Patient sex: M
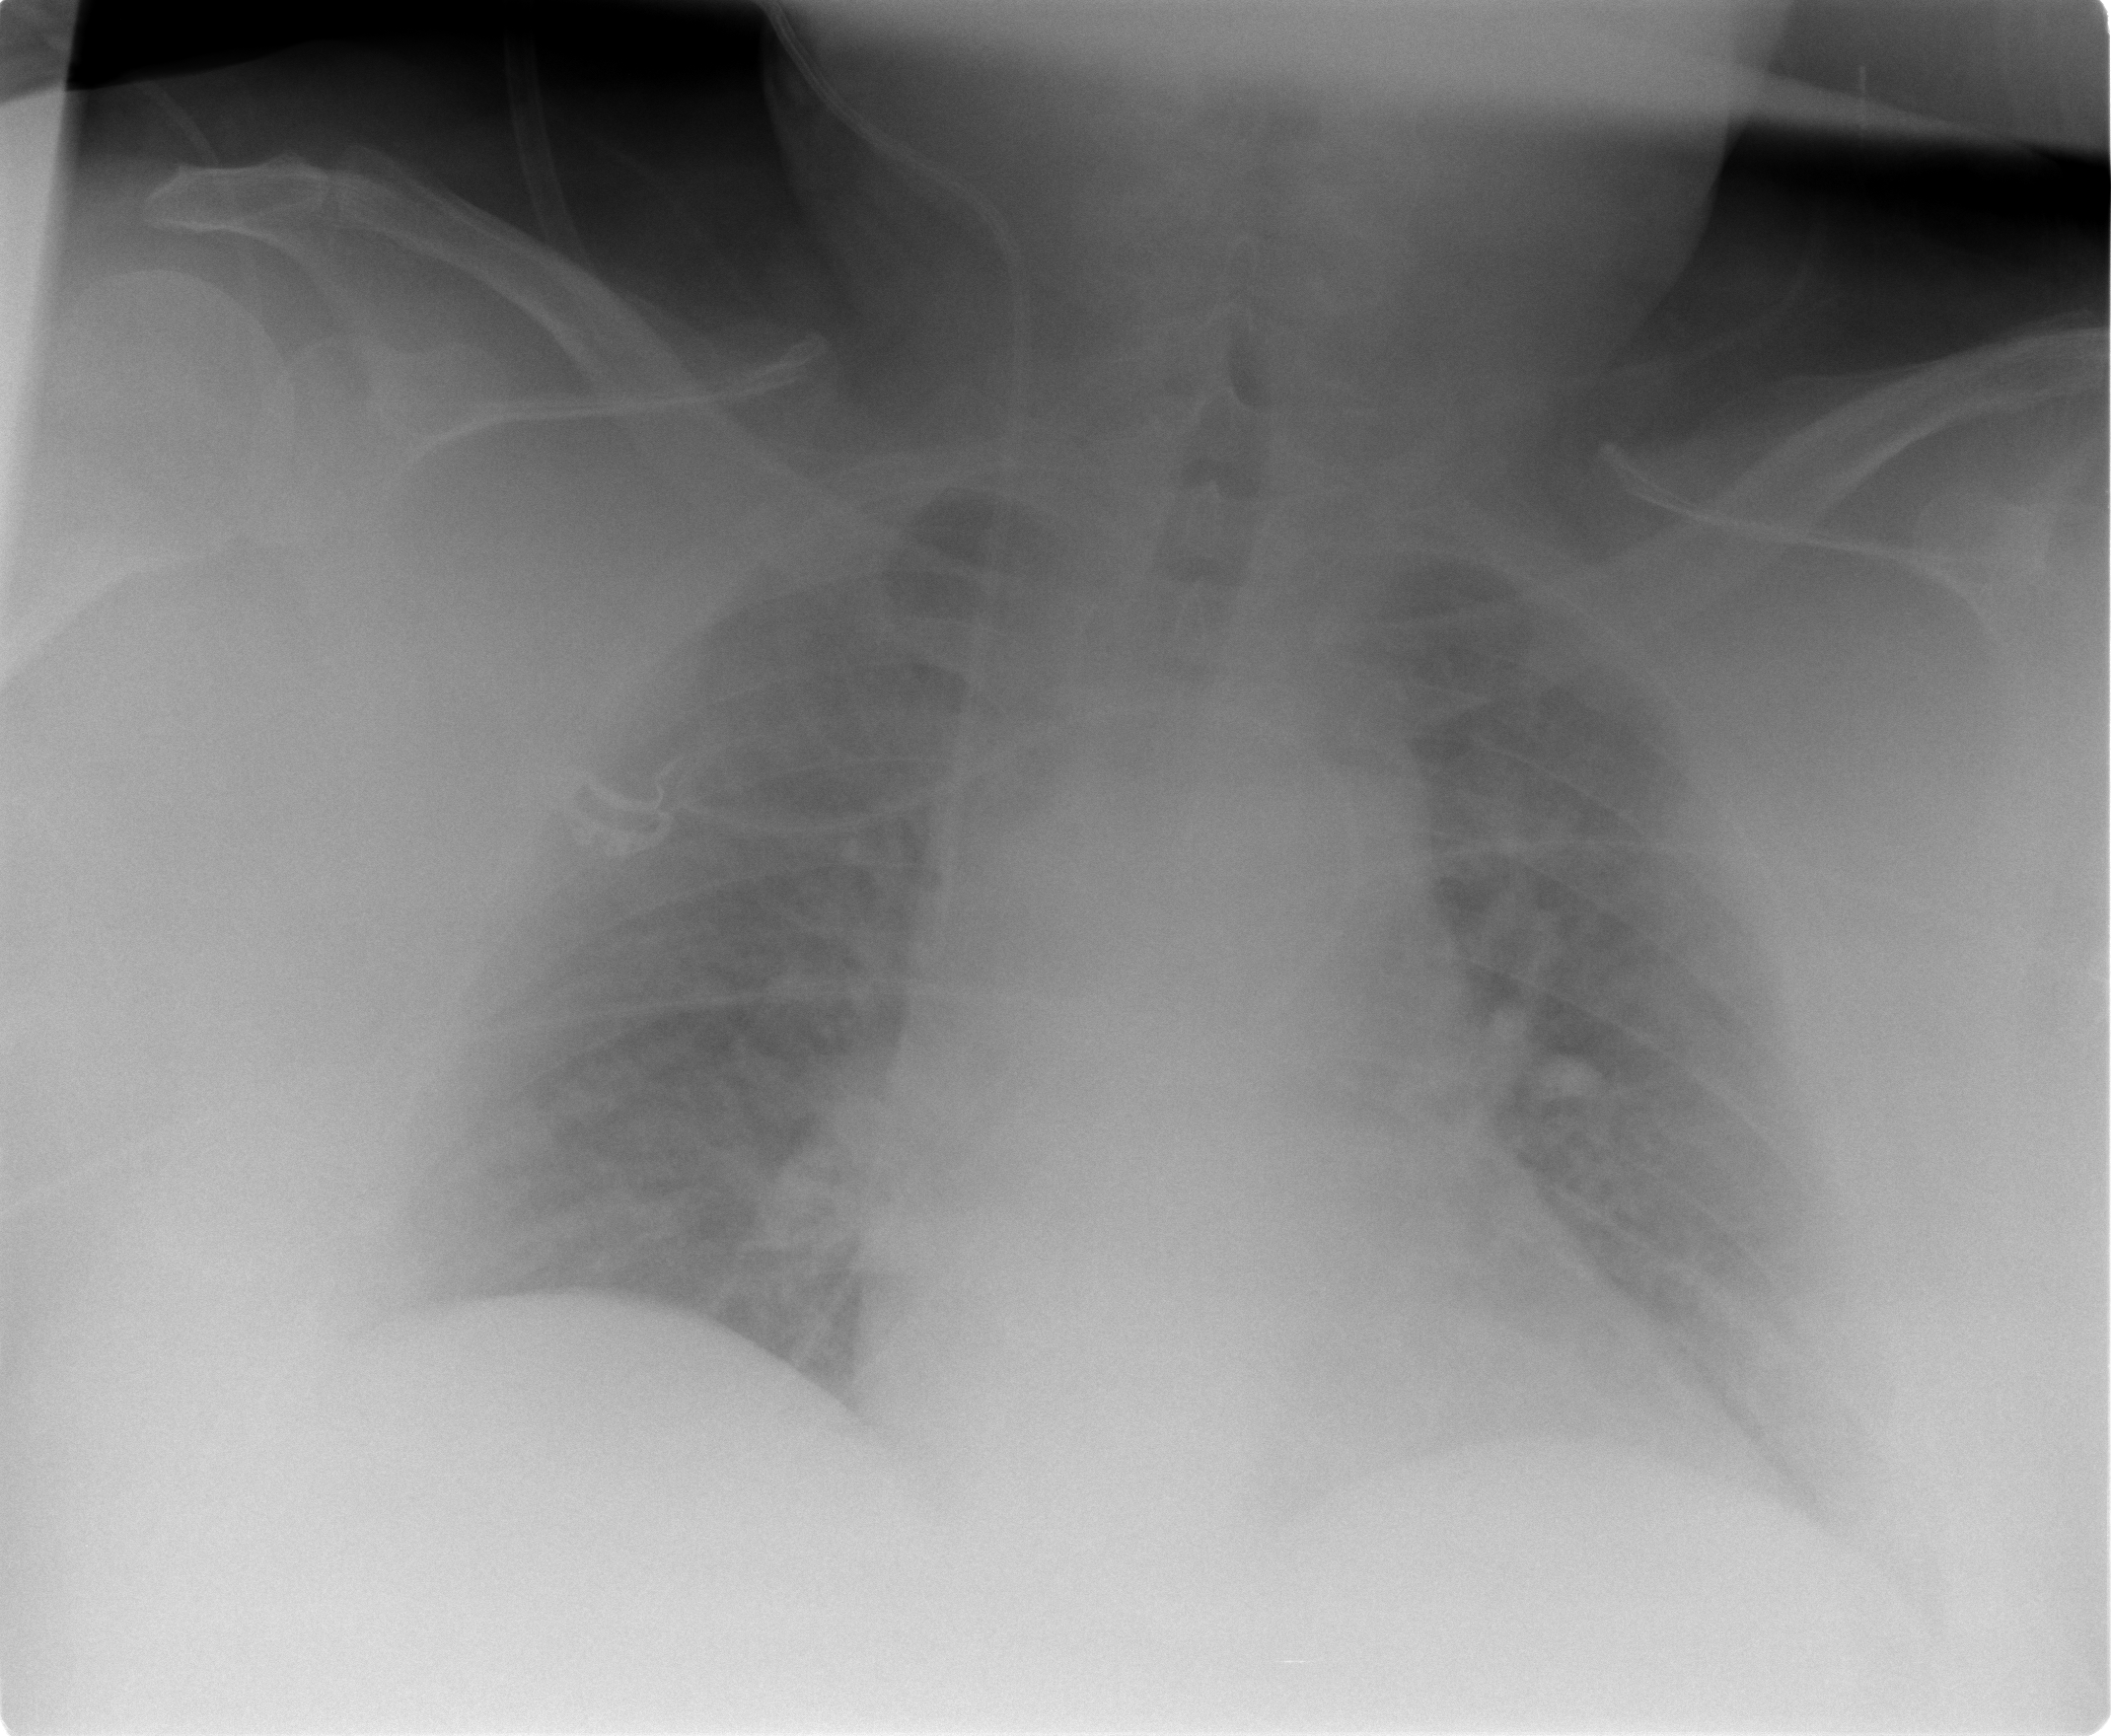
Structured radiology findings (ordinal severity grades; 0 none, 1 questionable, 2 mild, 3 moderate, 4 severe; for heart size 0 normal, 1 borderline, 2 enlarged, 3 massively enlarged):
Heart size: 2
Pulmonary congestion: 2
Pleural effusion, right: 2
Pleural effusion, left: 2
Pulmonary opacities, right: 0
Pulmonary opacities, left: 0
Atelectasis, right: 0
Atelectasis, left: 0